Question: I have 4 divs, and want that the last div was under first div. But for some reason it goes more above that needed. as I know it is because of float: left and because of third div.

Is it possible to move it above?
Currently this code I use:
'''
<div id="id1"></div>
<div id="id2"></div>
<div id="id3"></div>
<div id="id4"></div>
'''
Each div has different sizes and each of them have 'float: left;'
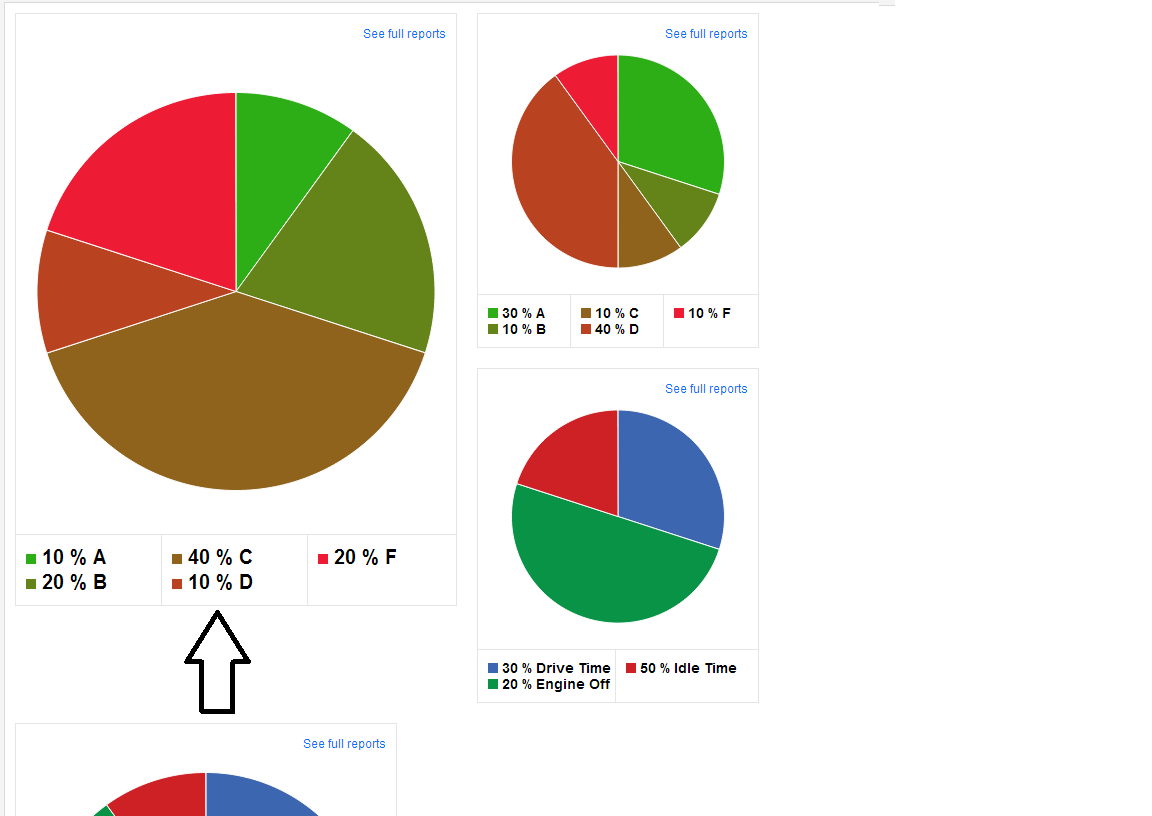
Answer: ## Simple answer, you cant (in vanilla CSS/HTML)
(sorry)
## However..
There are relatively capable libraries out there which allow you to accomplish this with ease, such as <URL>. The alternative being to code your own solution in Javascript.